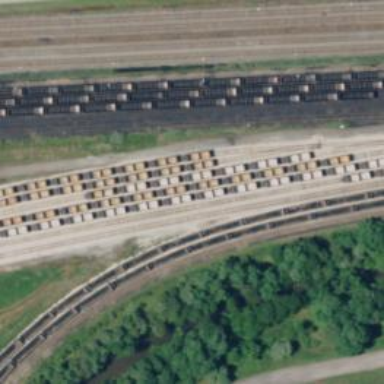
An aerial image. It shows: Railway yard in service.